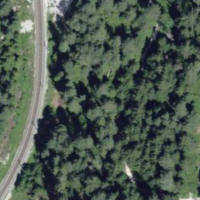
EUNIS habitat code: 45
Species observed at this site:
Amelanchier ovalis
Petasites albus
Juniperus communis
Oxalis acetosella